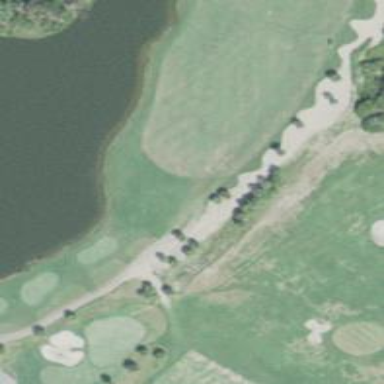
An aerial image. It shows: Path designated for golf carts.